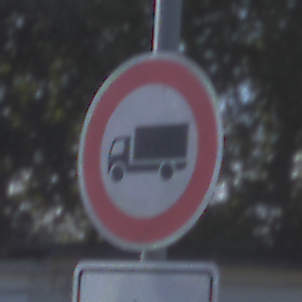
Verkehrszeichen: VerbotFuerKraftfahrzeugeUeberDreiKommaFuenfTonnen
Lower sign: ZeitangabenMitBeschraenkungAufWochentage1
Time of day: MorningAfternoon
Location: Outdoor (Suburban)
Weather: PartlyCloudy
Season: NotSpecified
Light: Natural